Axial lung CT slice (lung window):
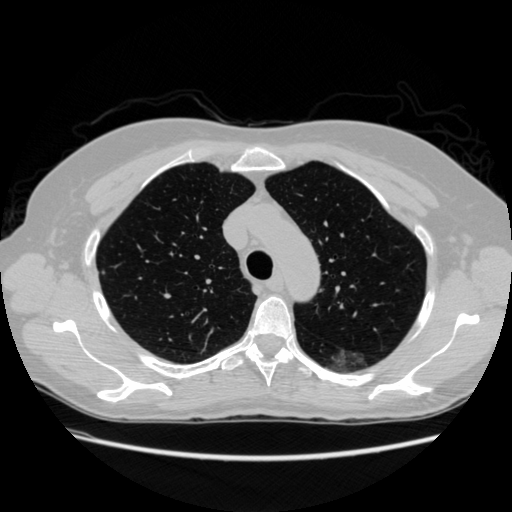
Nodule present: yes
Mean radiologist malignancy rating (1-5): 4.5